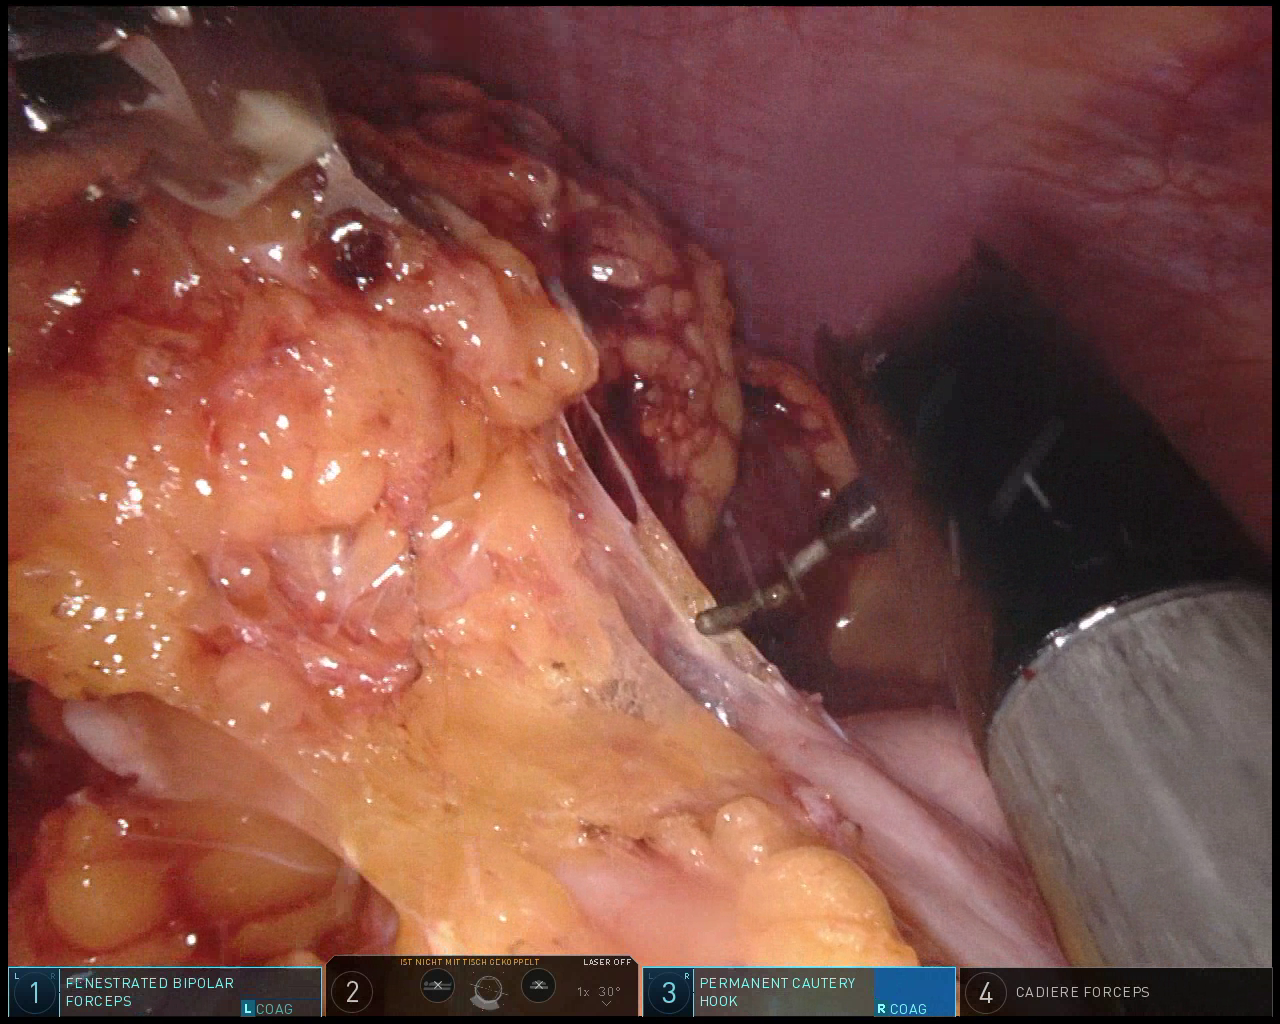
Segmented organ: abdominal_wall
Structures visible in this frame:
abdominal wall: yes
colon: no
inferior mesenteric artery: no
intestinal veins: no
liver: no
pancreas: no
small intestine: no
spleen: yes
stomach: yes
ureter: no
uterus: no
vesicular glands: no